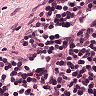
Metastatic tissue present: no